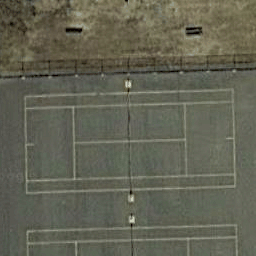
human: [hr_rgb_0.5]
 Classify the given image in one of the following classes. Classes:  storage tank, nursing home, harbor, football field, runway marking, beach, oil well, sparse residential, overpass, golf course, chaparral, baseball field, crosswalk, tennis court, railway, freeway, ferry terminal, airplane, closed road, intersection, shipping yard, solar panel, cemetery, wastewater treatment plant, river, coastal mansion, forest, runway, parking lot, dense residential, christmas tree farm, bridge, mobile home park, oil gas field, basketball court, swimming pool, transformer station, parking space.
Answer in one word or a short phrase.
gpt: tennis court